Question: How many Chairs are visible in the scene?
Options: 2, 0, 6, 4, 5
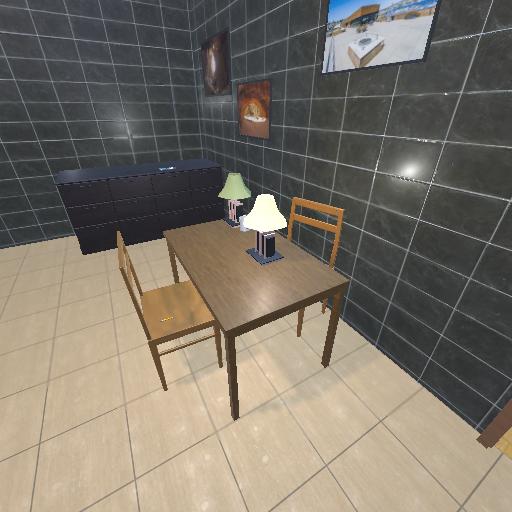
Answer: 2